Question: I'm creating a C# project where many columns of Combo Box are added programmatically in a datagrid.
Unfortunately when adding many columns, the datagrid is not able to display them all, and the horizontal scroll bar is disabled and unclickable..
Design :
'''
<DataGrid ScrollViewer.CanContentScroll="True" ScrollViewer.HorizontalScrollBarVisibility="Visible" x:Name="dg" Grid.Column="1" Grid.Row="0" AutoGenerateColumns="false" Background="#FFDFF9F9" Height="76" VerticalAlignment="Top" Margin="2,82,0,0" HorizontalAlignment="Stretch"/>
'''
Code :
'''
foreach (var r in importMappings)
{
var dgtc = new DataGridTextColumn();
dgtc.Binding = new Binding(string.Format("[{0}]", r.Key));
var sp = new StackPanel();
dgtc.Header = sp;
sp.Children.Add(new Label { Content = r.Key });
var combo = new ComboBox();
sp.Children.Add(combo);
combo.ItemsSource = excelHeaders;
int x = combo.SelectedIndex;
var selectedBinding = new Binding(string.Format("[{0}]", r.Key));
selectedBinding.Source = importMappings;
combo.SetBinding(Selector.SelectedIndexProperty, selectedBinding);
dgtc.CanUserSort = false;
dgtc.CanUserReorder = false;
dg.Columns.Add(dgtc);
}
'''
Live View :

The scroll bar is always disabled here.
Any ideas on how to make the scroll bar work ?
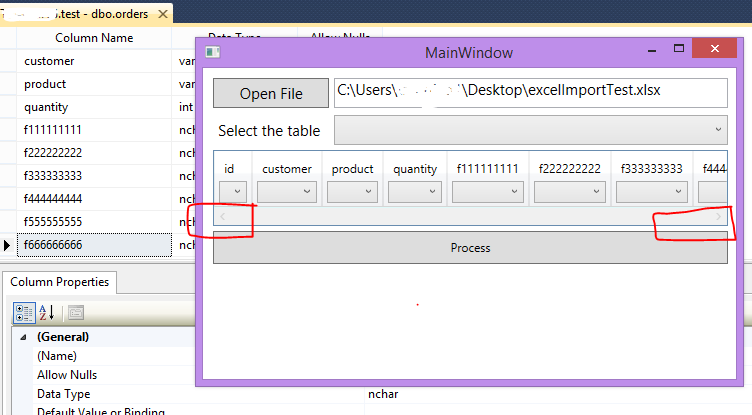
Answer: It looks like you don't have any data row. After adding a row of data the scrollbar worked for me.
For testing just edit your datagrid to:
'''
<DataGrid ScrollViewer.CanContentScroll="True" ScrollViewer.HorizontalScrollBarVisibility="Visible" x:Name="dg" Grid.Column="1" Grid.Row="0" AutoGenerateColumns="false" Background="#FFDFF9F9" Height="76" VerticalAlignment="Top" Margin="2,82,0,0" HorizontalAlignment="Stretch">
<TextBlock />
</DataGrid>
'''
The scrollbar should be working now.